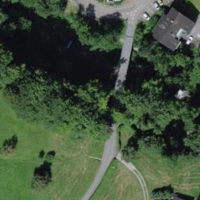
EUNIS habitat code: 24
Species observed at this site:
Rubus caesius